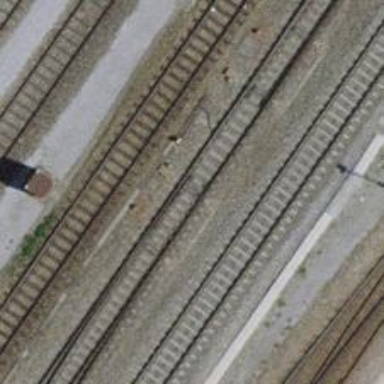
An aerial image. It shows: Railway switch.